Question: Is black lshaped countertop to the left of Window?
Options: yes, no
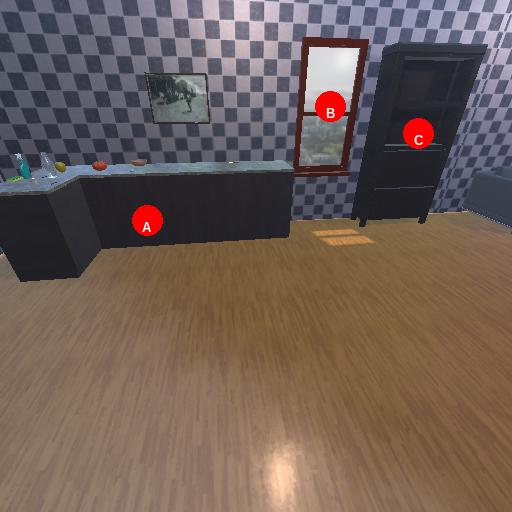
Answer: yes